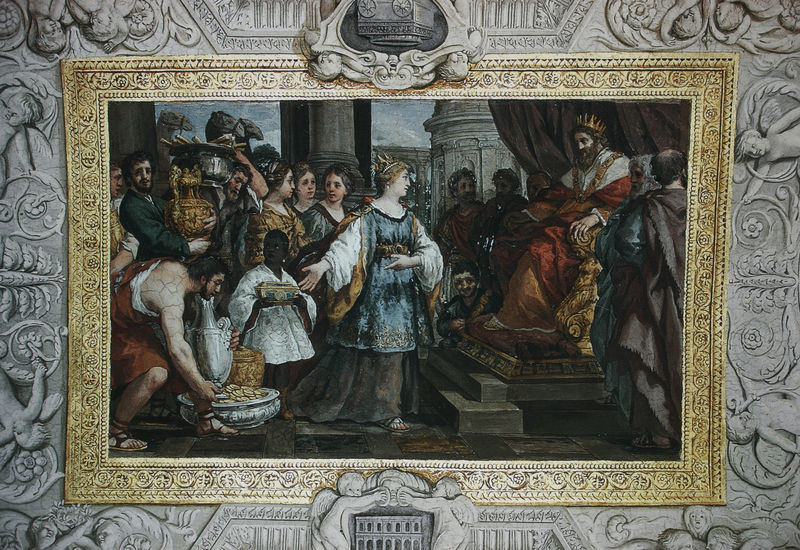
Titel: Salomo und die Königin von Sheba
Künstler: Pietro da Cortona
Standort: Rom
Institution: Palazzo Mattei di Giove
Schlagwörter: blau, blätter, flügel, gemälde, gott, gruppe, himmel, mann, nackt, schatten, umhang, weiß, frauen, grün, menschen, ausschnitt, blumen, bunt, frau, geste, marmor, männer, schwarz, stuhl, szene, säule, säulen, gebäude, rot, ansammlung, malerei, ornament, alt, bart, wand, architektur, arm, bibel, diener, falten, geschichte, hermelin, historie, rahmen, samt, schale, schüssel, sockel, stein, tablett, tragen, bild, goldrahmen, hände, vorhang, öl, zweige, gewand, gold, kelch, mantel, decke, gewänder, kind, kontrast, krone, renaissance, schulter, kinder, umrandung, engel, krug, putto, ranken, schalen, skulptur, vase, relief, topf, bilderrahmen, sitz, grau, hof, werbung, grisaille, rand, saal, rundbogen, kuppel, ölgemälde, treppe, blue, chair, column, court, crown, hands, kaiser, king, kissen, könig, men, oil, palace, people, red, robes, steps, thron, throne, white, women, black, dress, golden, painting, sit, sitting, woman, dekor, ornamente, verzierung, gown, servant, tapestry, washing, stuck, vasen, pot, stufe, stufen, sandalen, podest, edel, junge, halskette, galerie, neger, truhe, offen, palast, geld, symmetrisch, fliesen, volk, herrscher, trohn, geschenk, entwurf, rom, wandschmuck, wappen, wood, schwarzer, sklave, anbieten, altes testament, götter, angel, angels, food, man, sky, sage, krönung, empfang, landscape, water, audienz, reichtum, umhänge, child, feet, mohr, übergabe, königin, blumenranken, opfer, deckengemälde, fresko, ankunft, pokal, schatulle, gips, putten, reliefs, gefäße, frame, gabe, grieche, putti, beard, verzierungen, sklaven, step, wings, schatz, rosetten, purpur, children, elfenbein, erklärung, cherub, cherubs, marble, urn, royal, basket, rome, rundbau, rectangle, tambour, ceiling, italian, art, colorful, ikonographie, geschenke, münzen, sandals, cup, bringen, krakelee, schätze, gaben, wash, fresco, paint, grug, gewandt, money, kamele, carving, clothing, ärme, deckenbild, bittstellerin, opfergaben, gewanf, farbiger, salomon, goldstücke, border, royalty, treppem, ceremony, heavy, bowl, mor, tausch, gels, slave, embroidery, tribut, coins, darbieten, bundt, embassy, gift, illsion, kledidung, königin von saba vor salomon, renaissancebild, sheeba, trepp, queen, servants, offering, königin von saba, ntel, könig salomon, ot, present, nieger, carved, crow, gifts, worship, servent, tribute, camels, gold frame, rennaissance, offer, anbiedern, presents, trophy, ornate frame, riches, farbig, darbietun, esther vor dem könig, manmuscle, viele, darreichung, crackers, red\, myrre, detailliert